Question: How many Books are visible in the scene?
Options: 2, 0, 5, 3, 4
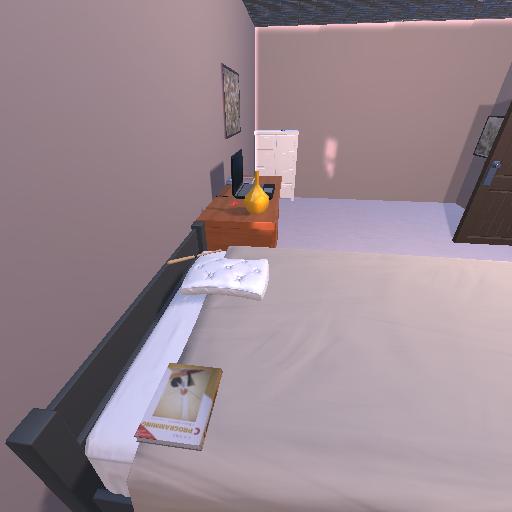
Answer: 2